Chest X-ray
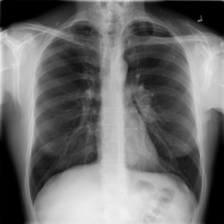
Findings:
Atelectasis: negative
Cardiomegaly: negative
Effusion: negative
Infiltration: positive
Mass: negative
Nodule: positive
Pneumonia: negative
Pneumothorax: negative
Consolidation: negative
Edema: negative
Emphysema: negative
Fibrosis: negative
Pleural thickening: negative
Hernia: negative